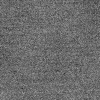
Atmospheric dust classification: dusty